Question: I am trying to use Zend Frame work and Ext-Js4 together.
But I don't know how to setup file and folder structure correctly.
I setup like this,

And in
'''
$this->view->headScript()->appendFile('/js/ext-4.0.7/ext-all.js','text/javascript');
$this->view->headScript()->appendFile('/js/app.js','text/javascript');
$this->view->headLink()->appendStylesheet('/js/ext-4.0.7/resources/css/ext-all.css');
'''
Is it right structure? anyone has a better idea?
Thank you.
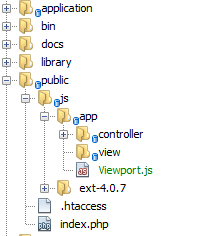
Answer: If you're using Ext-Js4 in your entire application, a better idea would be to add this in your bootstap, so that you don't have to include your javascript paths in every controllers.
'''
protected function _initView()
{
$view = new Zend_View();
$view->headScript()->appendFile('/js/ext-4.0.7/ext-all.js','text/javascript');
$view->headScript()->appendFile('/js/app.js','text/javascript');
$view->headLink()->appendStylesheet('/js/ext-4.0.7/resources/css/ext-all.css');
$viewRenderer = Zend_Controller_Action_HelperBroker::getStaticHelper('ViewRenderer');
$viewRenderer->setView($view);
return $view;
}
'''